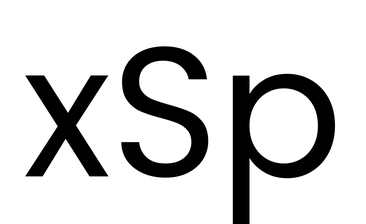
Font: Poppins-Regular